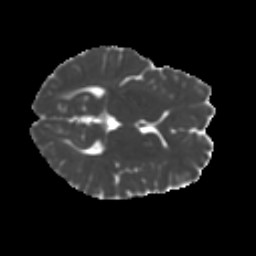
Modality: MD
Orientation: axial
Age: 23
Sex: female
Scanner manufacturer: ge
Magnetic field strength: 3 T
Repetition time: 7.8 s
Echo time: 0.0606 s